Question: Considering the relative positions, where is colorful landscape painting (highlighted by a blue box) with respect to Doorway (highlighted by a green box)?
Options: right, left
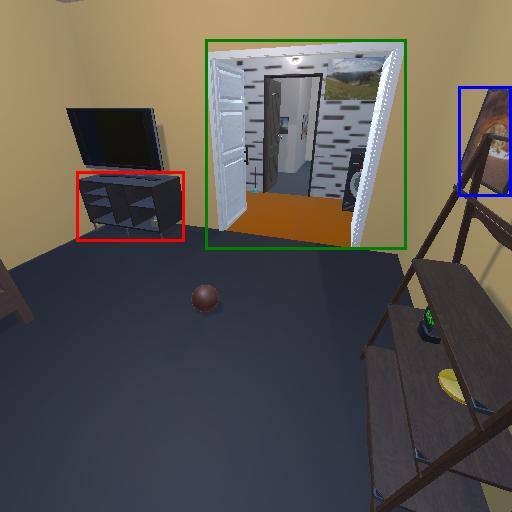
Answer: right